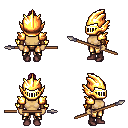
a pixel art fantasy rpg character, female body template, human, tanned skin, gold arm armor, gold greaves, white blonde short topknot hairstyle, gold helm, cloth bracers, maroon shoes, spear, four views (front, back, left, right), 2x2 character sprite sheet, small pixel art, hard edges, no anti-aliasing